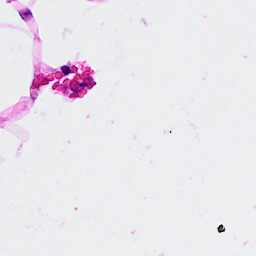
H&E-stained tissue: Breast